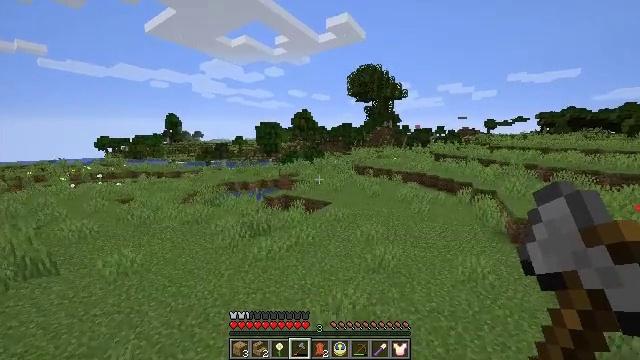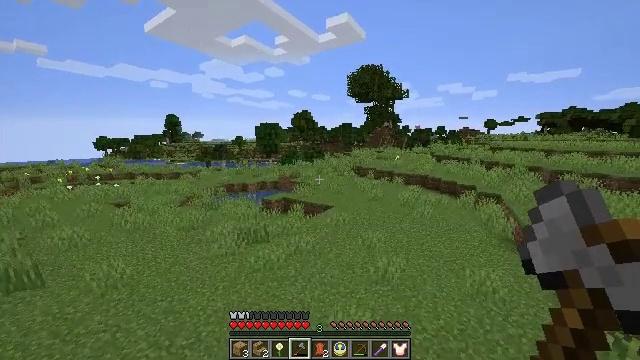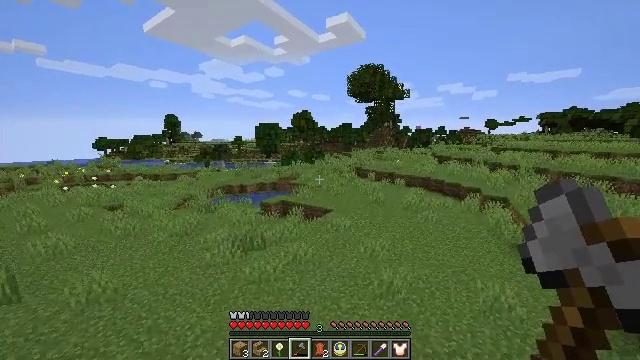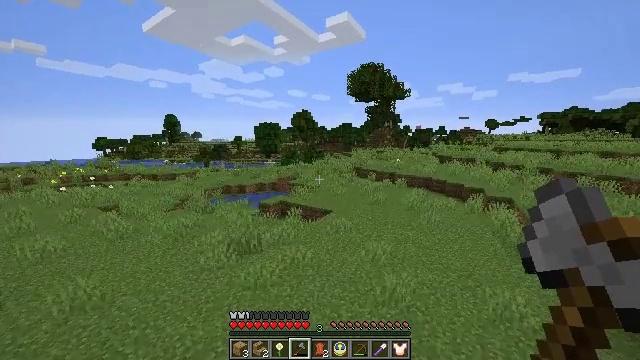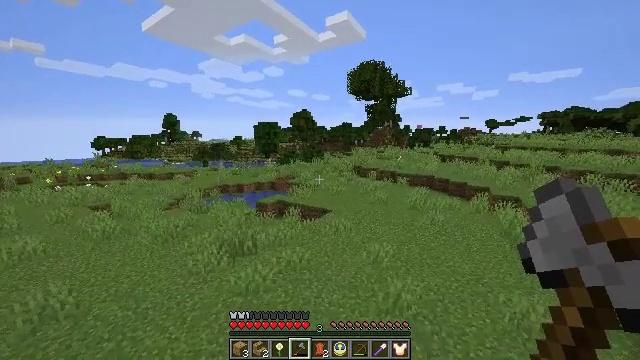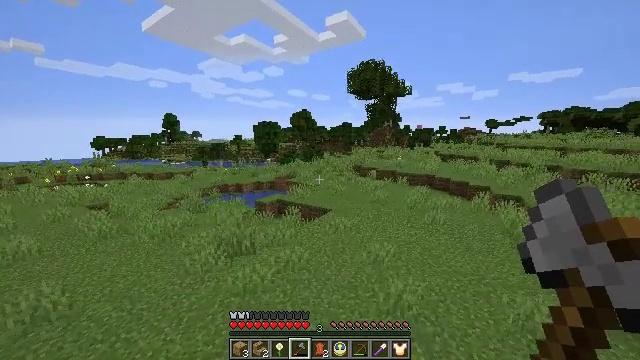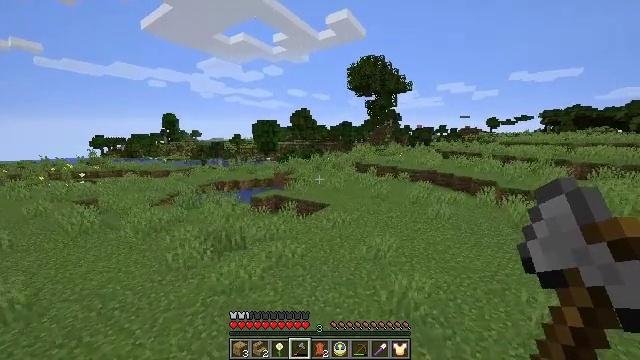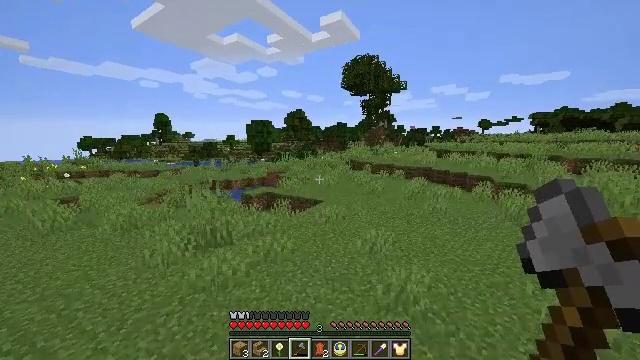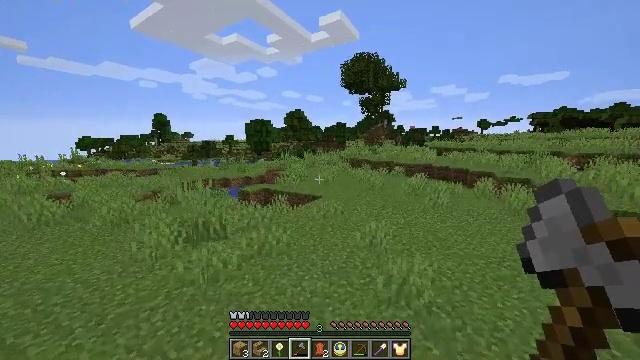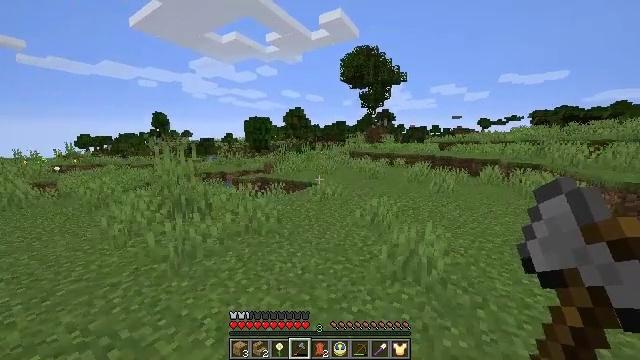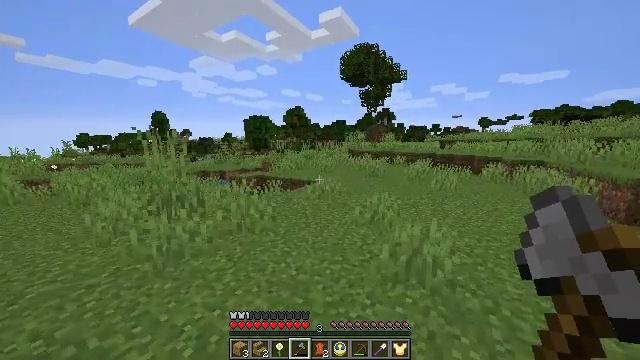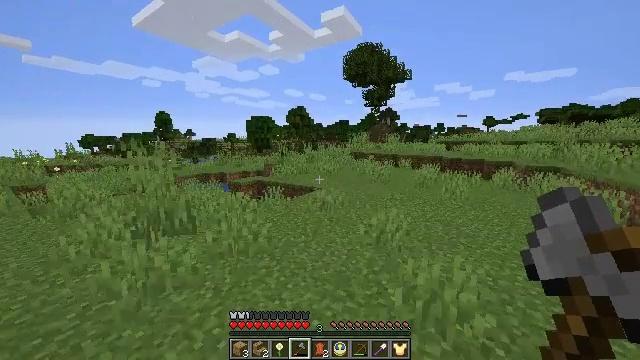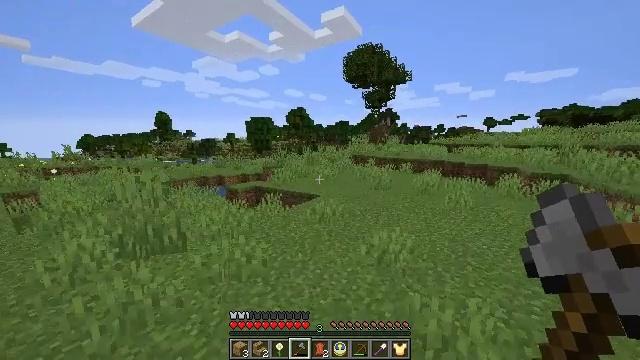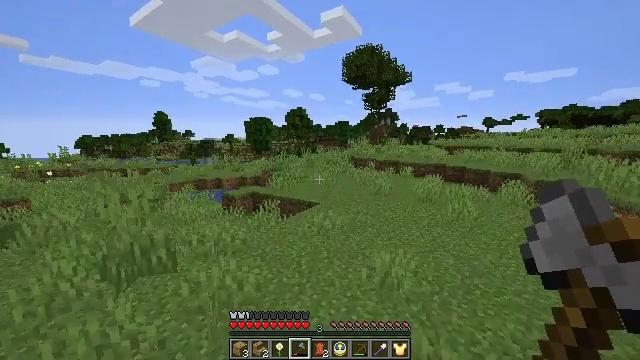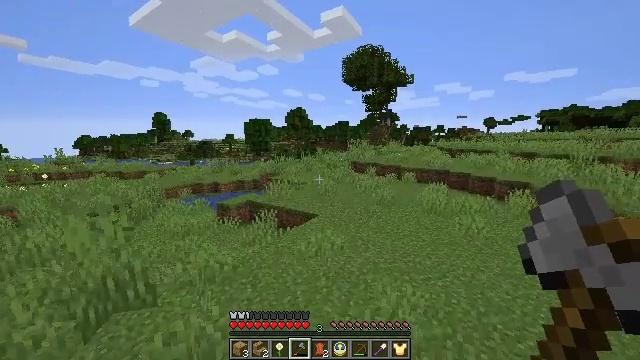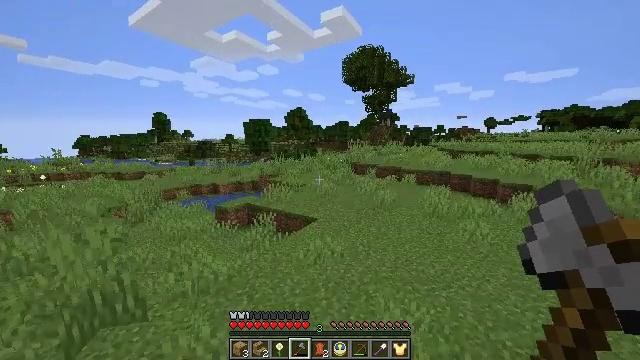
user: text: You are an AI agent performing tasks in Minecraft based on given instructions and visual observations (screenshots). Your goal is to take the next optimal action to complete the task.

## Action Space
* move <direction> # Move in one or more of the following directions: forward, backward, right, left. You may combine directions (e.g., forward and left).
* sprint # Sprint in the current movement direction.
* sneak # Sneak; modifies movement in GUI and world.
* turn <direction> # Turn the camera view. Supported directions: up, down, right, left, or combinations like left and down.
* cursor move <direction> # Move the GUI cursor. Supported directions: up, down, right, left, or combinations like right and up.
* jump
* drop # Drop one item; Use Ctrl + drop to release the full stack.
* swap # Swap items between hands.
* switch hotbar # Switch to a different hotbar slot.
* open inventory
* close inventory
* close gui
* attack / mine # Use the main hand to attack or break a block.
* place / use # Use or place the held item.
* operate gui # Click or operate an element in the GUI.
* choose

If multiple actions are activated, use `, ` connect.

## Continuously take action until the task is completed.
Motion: motion action
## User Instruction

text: Attack the ground to gather sand.
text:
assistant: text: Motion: move forward, jump
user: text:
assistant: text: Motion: move forward and move right, jump
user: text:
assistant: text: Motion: move forward and move right, jump
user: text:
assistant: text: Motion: move forward and move right, jump
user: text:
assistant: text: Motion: move forward and move right, jump
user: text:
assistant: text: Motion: move forward and move right, jump
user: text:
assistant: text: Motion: move forward and move right, turn right, jump
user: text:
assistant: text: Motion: move forward, jump
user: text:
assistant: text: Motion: move forward, jump
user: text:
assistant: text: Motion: move forward, jump
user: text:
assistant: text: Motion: move forward, jump
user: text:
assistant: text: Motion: move forward, jump
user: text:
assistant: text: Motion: move forward, jump
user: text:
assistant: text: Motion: move forward, jump
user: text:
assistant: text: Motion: move forward, jump
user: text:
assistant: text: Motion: move forward, jump
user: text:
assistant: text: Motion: move forward, jump
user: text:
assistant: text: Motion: move forward, jump
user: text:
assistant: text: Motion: move forward, jump
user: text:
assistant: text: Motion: move forward, jump
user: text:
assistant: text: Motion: move forward, jump
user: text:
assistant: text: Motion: move forward, jump
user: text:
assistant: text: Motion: move forward, jump
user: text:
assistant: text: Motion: move forward, jump
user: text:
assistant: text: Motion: move forward, jump
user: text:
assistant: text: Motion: move forward, jump
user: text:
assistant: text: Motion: move forward, jump
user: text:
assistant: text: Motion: move forward, jump
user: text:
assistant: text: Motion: move forward, jump
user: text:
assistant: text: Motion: move forward, jump